Question: I am trying to install titanium studio in windows 7 . But i am stuck as it is giving me an error : Failed to correctly acquire installer_nodejs_windows.msi file :CRC error . Please have a look at the screenshot .

Any help would be appreciated .
PS: windows is 64-bit
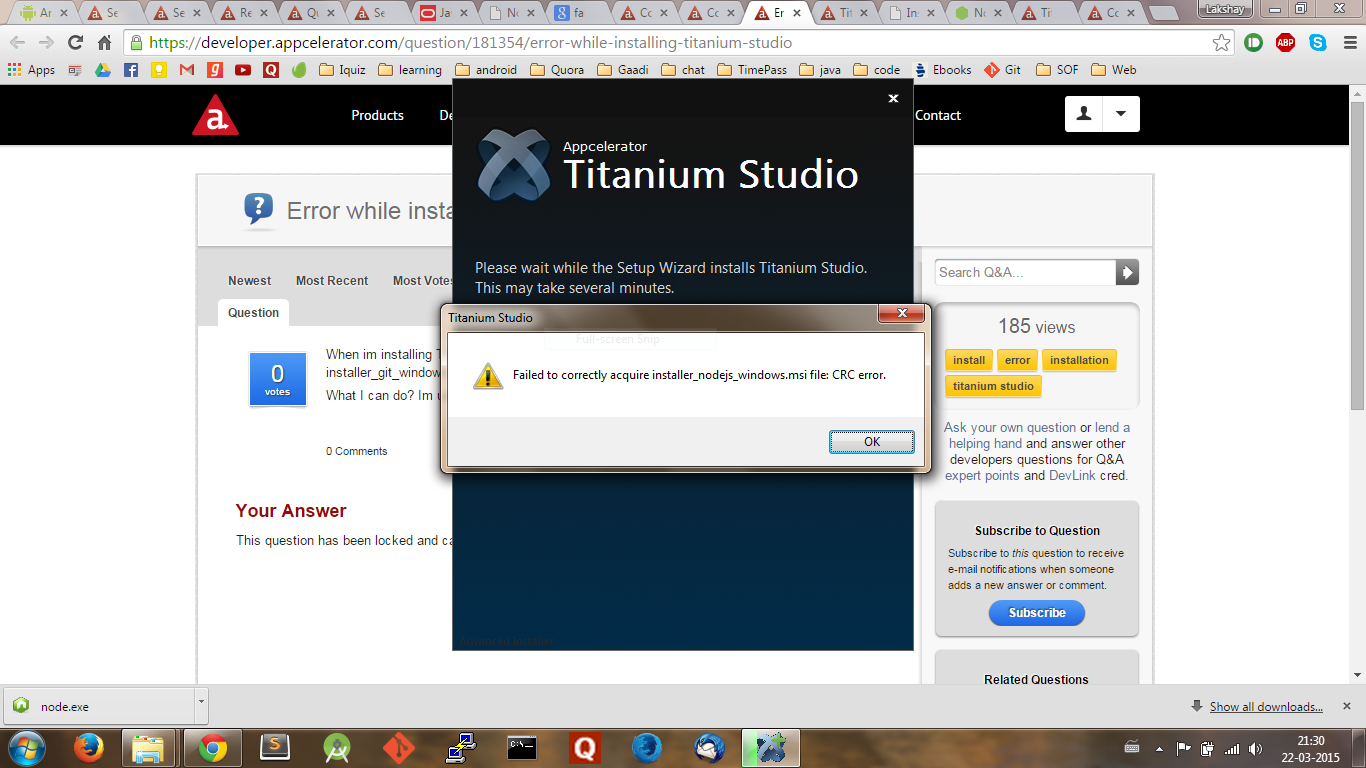
Answer: You first have to install Node.js from <URL>. I had the exact same issue and this solved my problem.